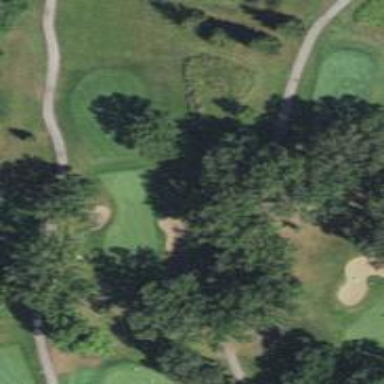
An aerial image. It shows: Golf hole.